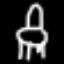
Label: chair